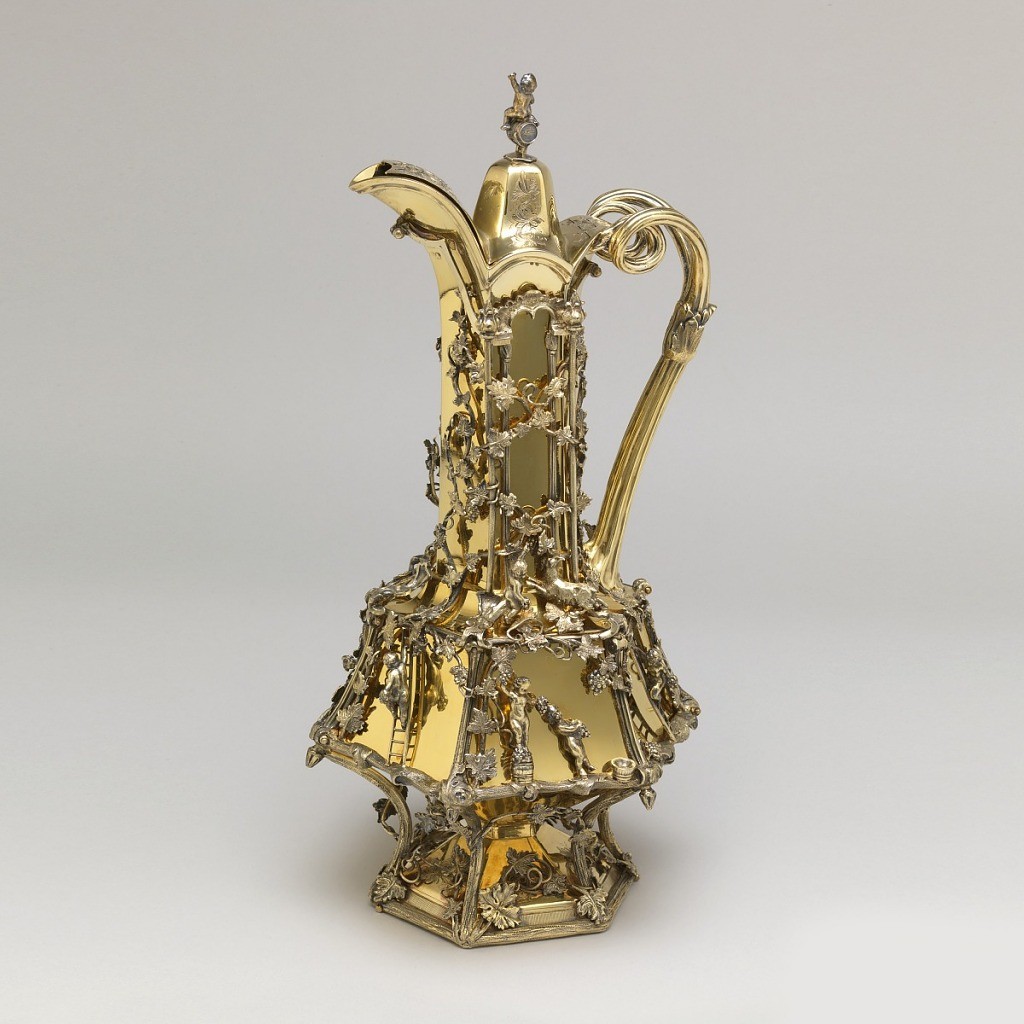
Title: Wine Pitcher with Putti, Vines, and Goats
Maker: Joseph Angell II, English, 1816 – 1891
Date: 1854
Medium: silver, gold
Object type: pitcher
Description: Hexagonal pitcher in plan, slight engraved decoration on foot; belly plain, shaped neck straight; hexagonal domed cover, crowned with putto on cask, extending upward to cover lip; handle in form of acanthus tendril, forked and double looped; ewer covered with framework of trellises, vines and putti in various wine-making activities.